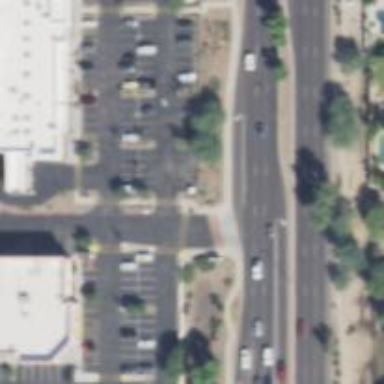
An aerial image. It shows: Unmarked crossing on the road.